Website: walmart
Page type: delivery-shipping
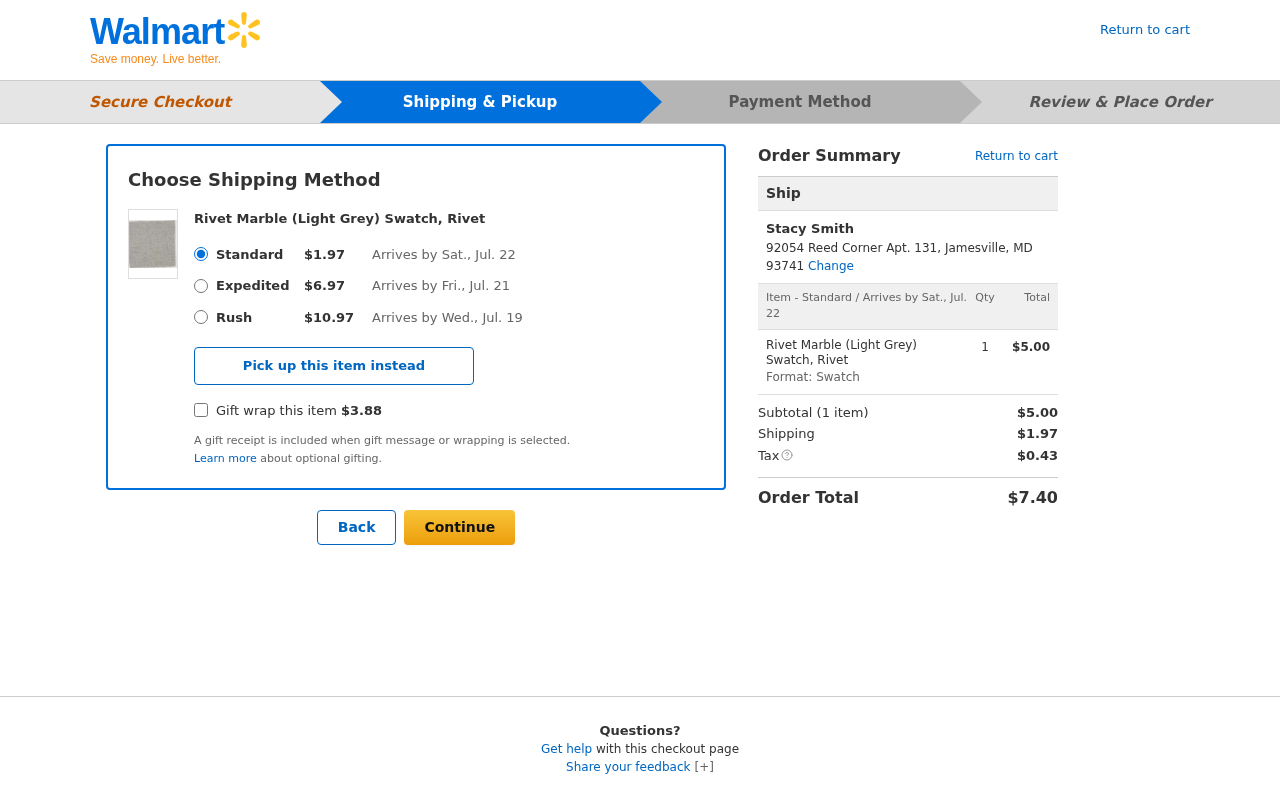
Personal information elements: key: PII_CITY_STATE_ZIP
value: Jamesville, MD 93741
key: PII_FULLNAME
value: Stacy Smith
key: PII_STREET
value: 92054 Reed Corner Apt. 131
Product elements: key: PRODUCT1_ITEM_CATEGORY
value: Swatch
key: PRODUCT1_NAME
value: Rivet Marble (Light Grey) Swatch, Rivet
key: PRODUCT1_PRICE
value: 5
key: PRODUCT1_QUANTITY
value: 1
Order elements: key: ORDER_SHIPPING_STANDARD
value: $1.97
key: ORDER_DELIVERY_DATE
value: Sat., Jul. 22
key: ORDER_SHIPPING_EXPEDITED
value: $6.97
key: ORDER_DELIVERY_EXPEDITED
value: Fri., Jul. 21
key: ORDER_SHIPPING_RUSH
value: $10.97
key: ORDER_DELIVERY_RUSH
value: Wed., Jul. 19
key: ORDER_GIFT_WRAP
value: $3.88
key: ORDER_DELIVERY_DATE2
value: Sat., Jul. 22
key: ORDER_NUM_ITEMS
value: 1
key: ORDER_SUBTOTAL
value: $5.00
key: ORDER_SHIPPING_COST
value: $1.97
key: ORDER_TAX
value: $0.43
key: ORDER_TOTAL
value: $7.40